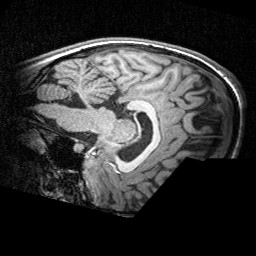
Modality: T1w
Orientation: sagittal
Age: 16
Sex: female
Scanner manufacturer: siemens
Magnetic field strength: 3 T
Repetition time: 2.53 s
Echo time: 0.00297 s